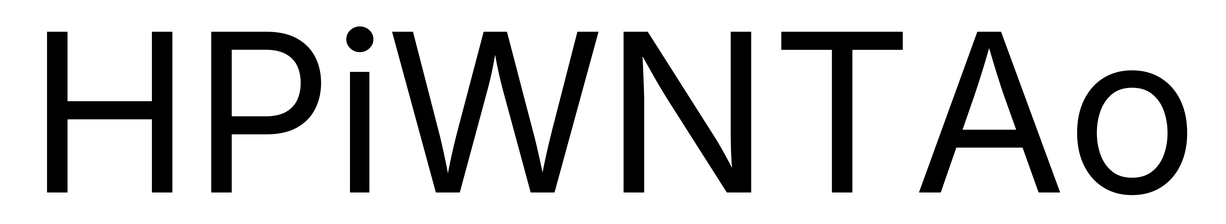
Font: Inter_Regular